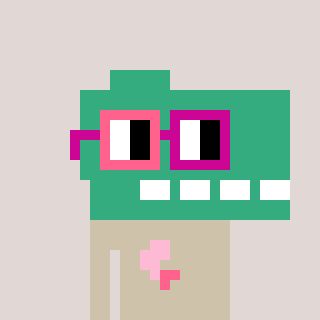
a pixel art character with square pink and red glasses, a dino-shaped head and a bege-colored body on a warm background